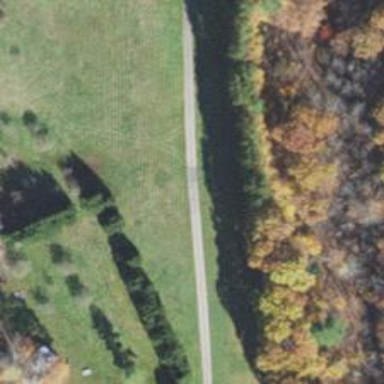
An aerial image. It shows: Driveway.